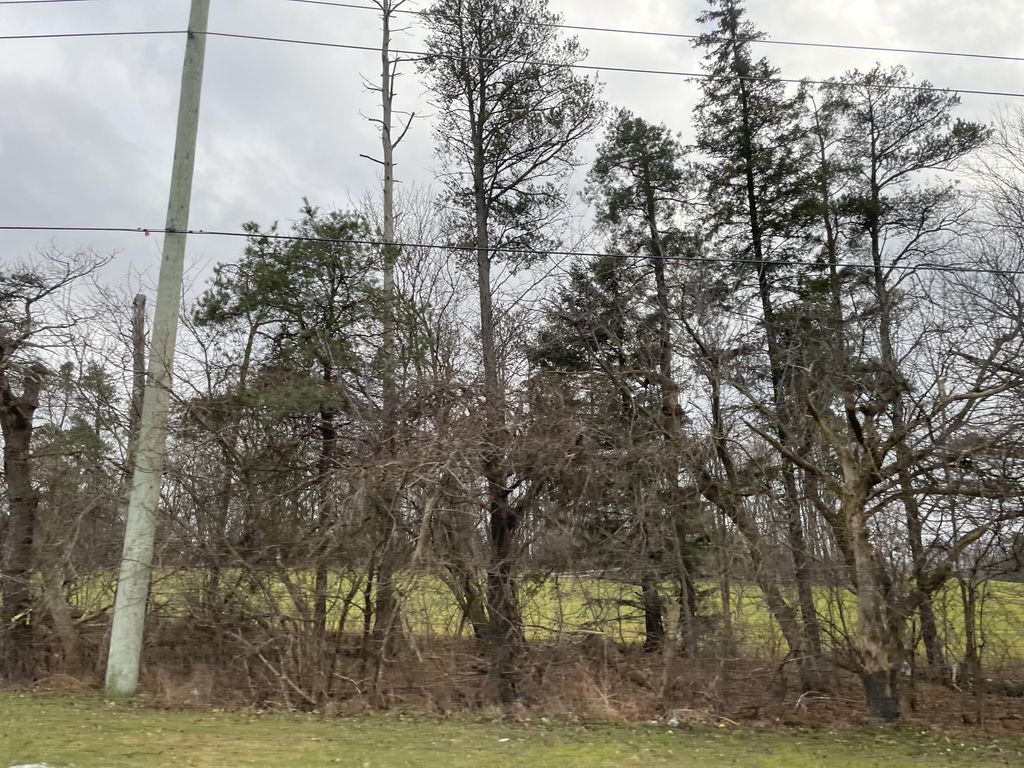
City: kitchener-waterloo